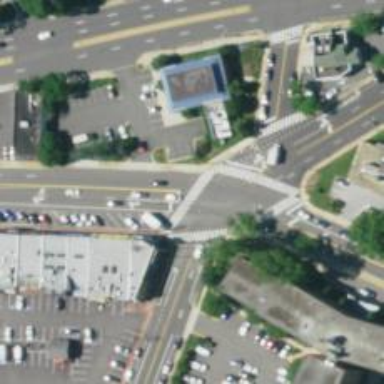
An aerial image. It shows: Marked zebra crossing on the road.